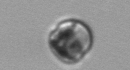
Label: Dinophyceae